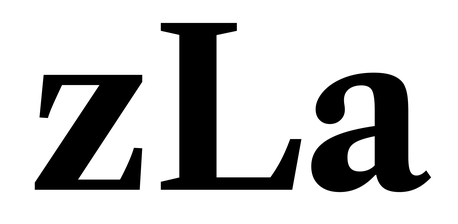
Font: LibreCaslonText_Bold